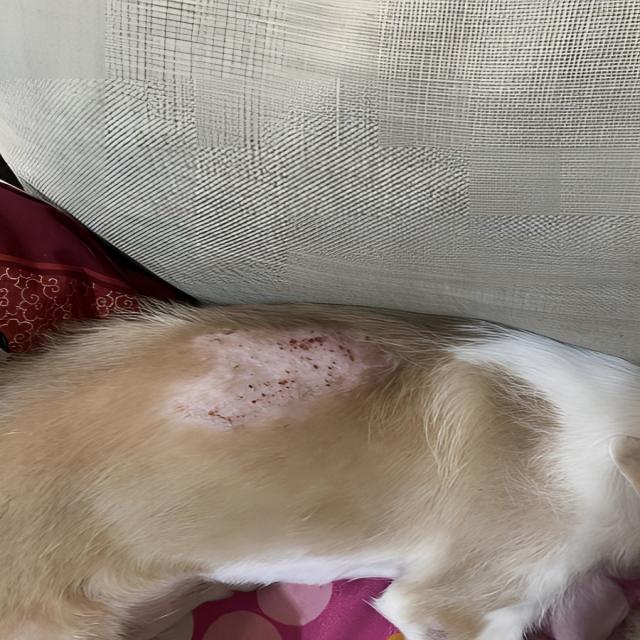
Canine dermatitis — inflammation of the skin presenting with erythema, pruritus, papules, and excoriation. May be allergic, contact, or atopic in origin.